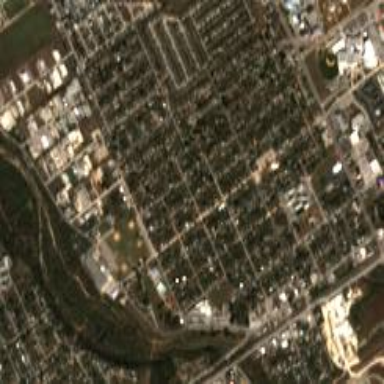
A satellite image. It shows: Residential area consisting of single-family homes.